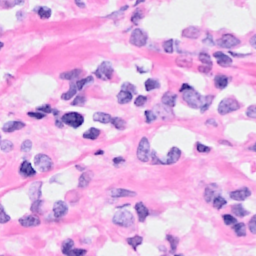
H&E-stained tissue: Breast